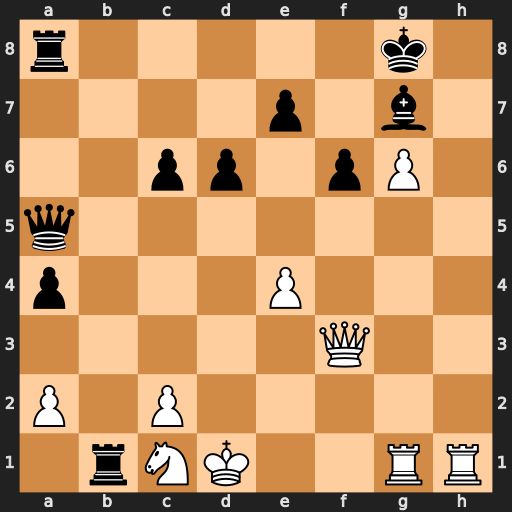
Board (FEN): r5k1/4p1b1/2pp1pP1/q7/p3P3/5Q2/P1P5/1rNK2RR
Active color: w
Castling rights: -
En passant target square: -
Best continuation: Rh8+ Bxh8 Qh3 Qh5+ Qxh5